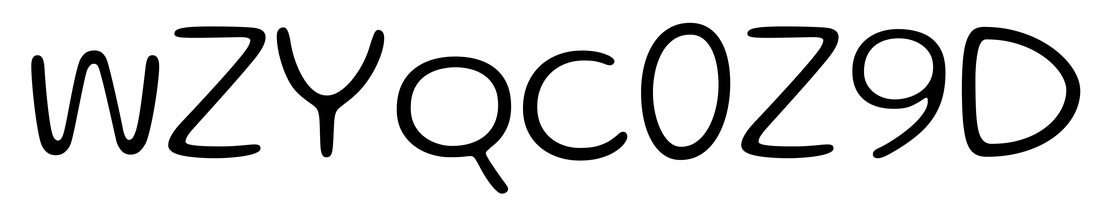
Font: Gluten_ExtraLight